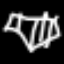
Label: diamond